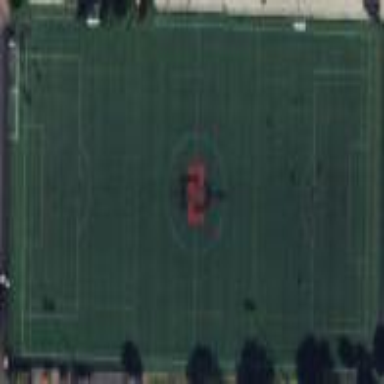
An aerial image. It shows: Recreation ground with artificial turf surface.